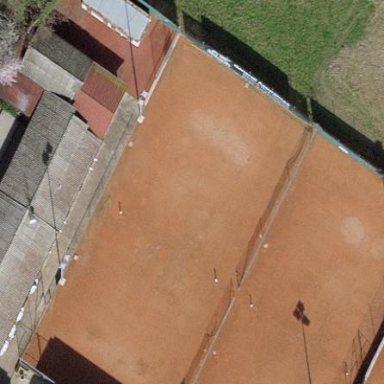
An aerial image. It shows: Tennis pitch with clay surface for leisure sports.